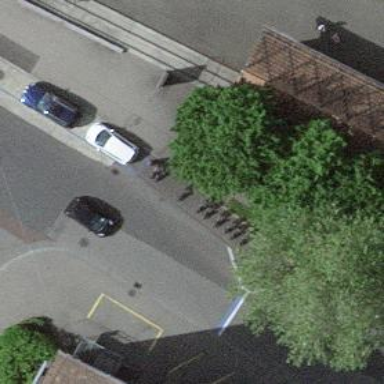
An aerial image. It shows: Bicycle rental facility.